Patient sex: M
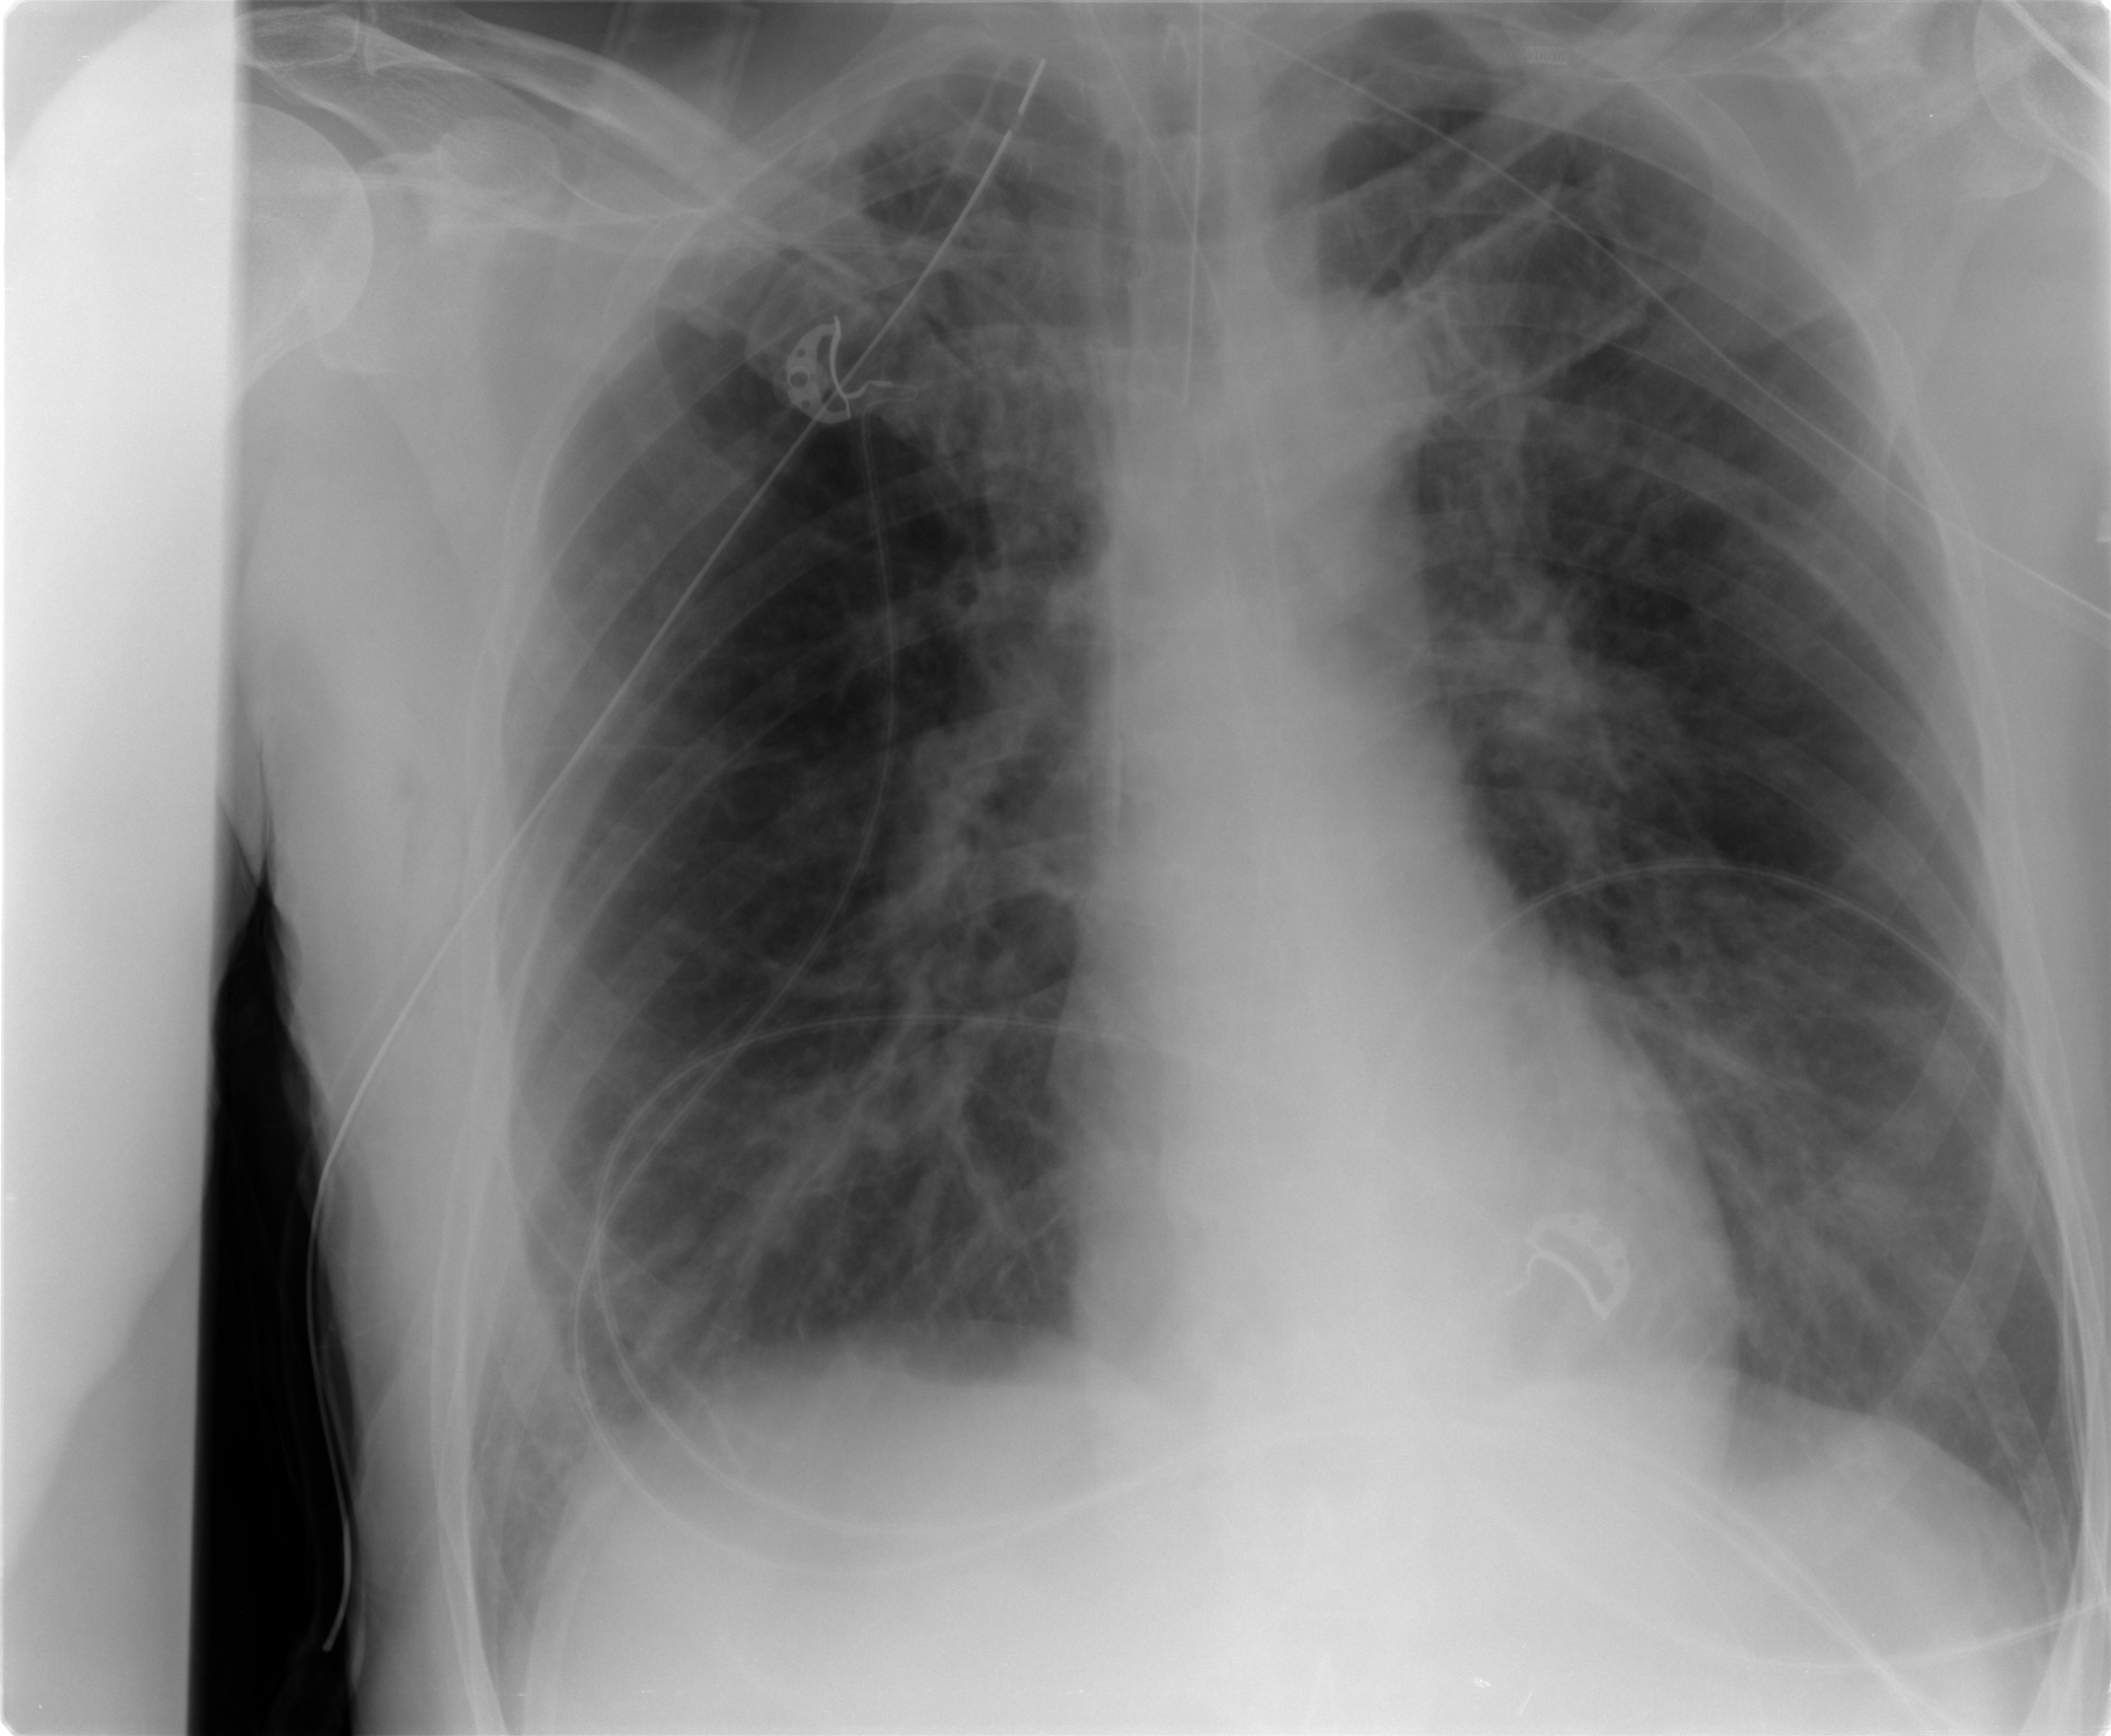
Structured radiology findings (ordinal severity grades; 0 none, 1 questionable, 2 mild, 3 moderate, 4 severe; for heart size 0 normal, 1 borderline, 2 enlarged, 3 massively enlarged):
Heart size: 0
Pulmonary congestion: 2
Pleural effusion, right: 0
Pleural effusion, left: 0
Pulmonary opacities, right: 0
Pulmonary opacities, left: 2
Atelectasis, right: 2
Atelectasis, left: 2